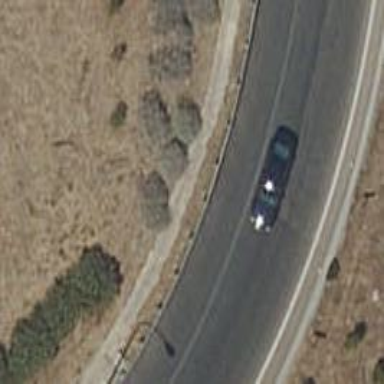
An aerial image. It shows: Guard rail.